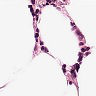
Metastatic tissue present: no